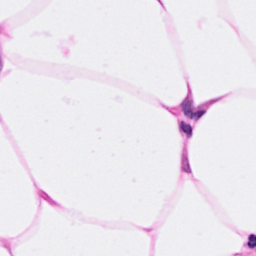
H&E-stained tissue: Breast